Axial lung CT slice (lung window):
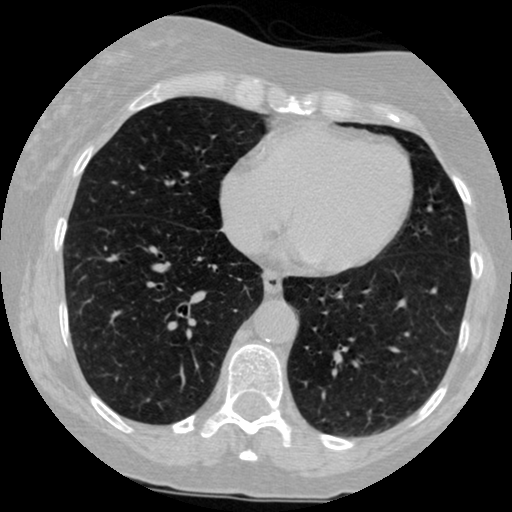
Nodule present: no